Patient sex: M
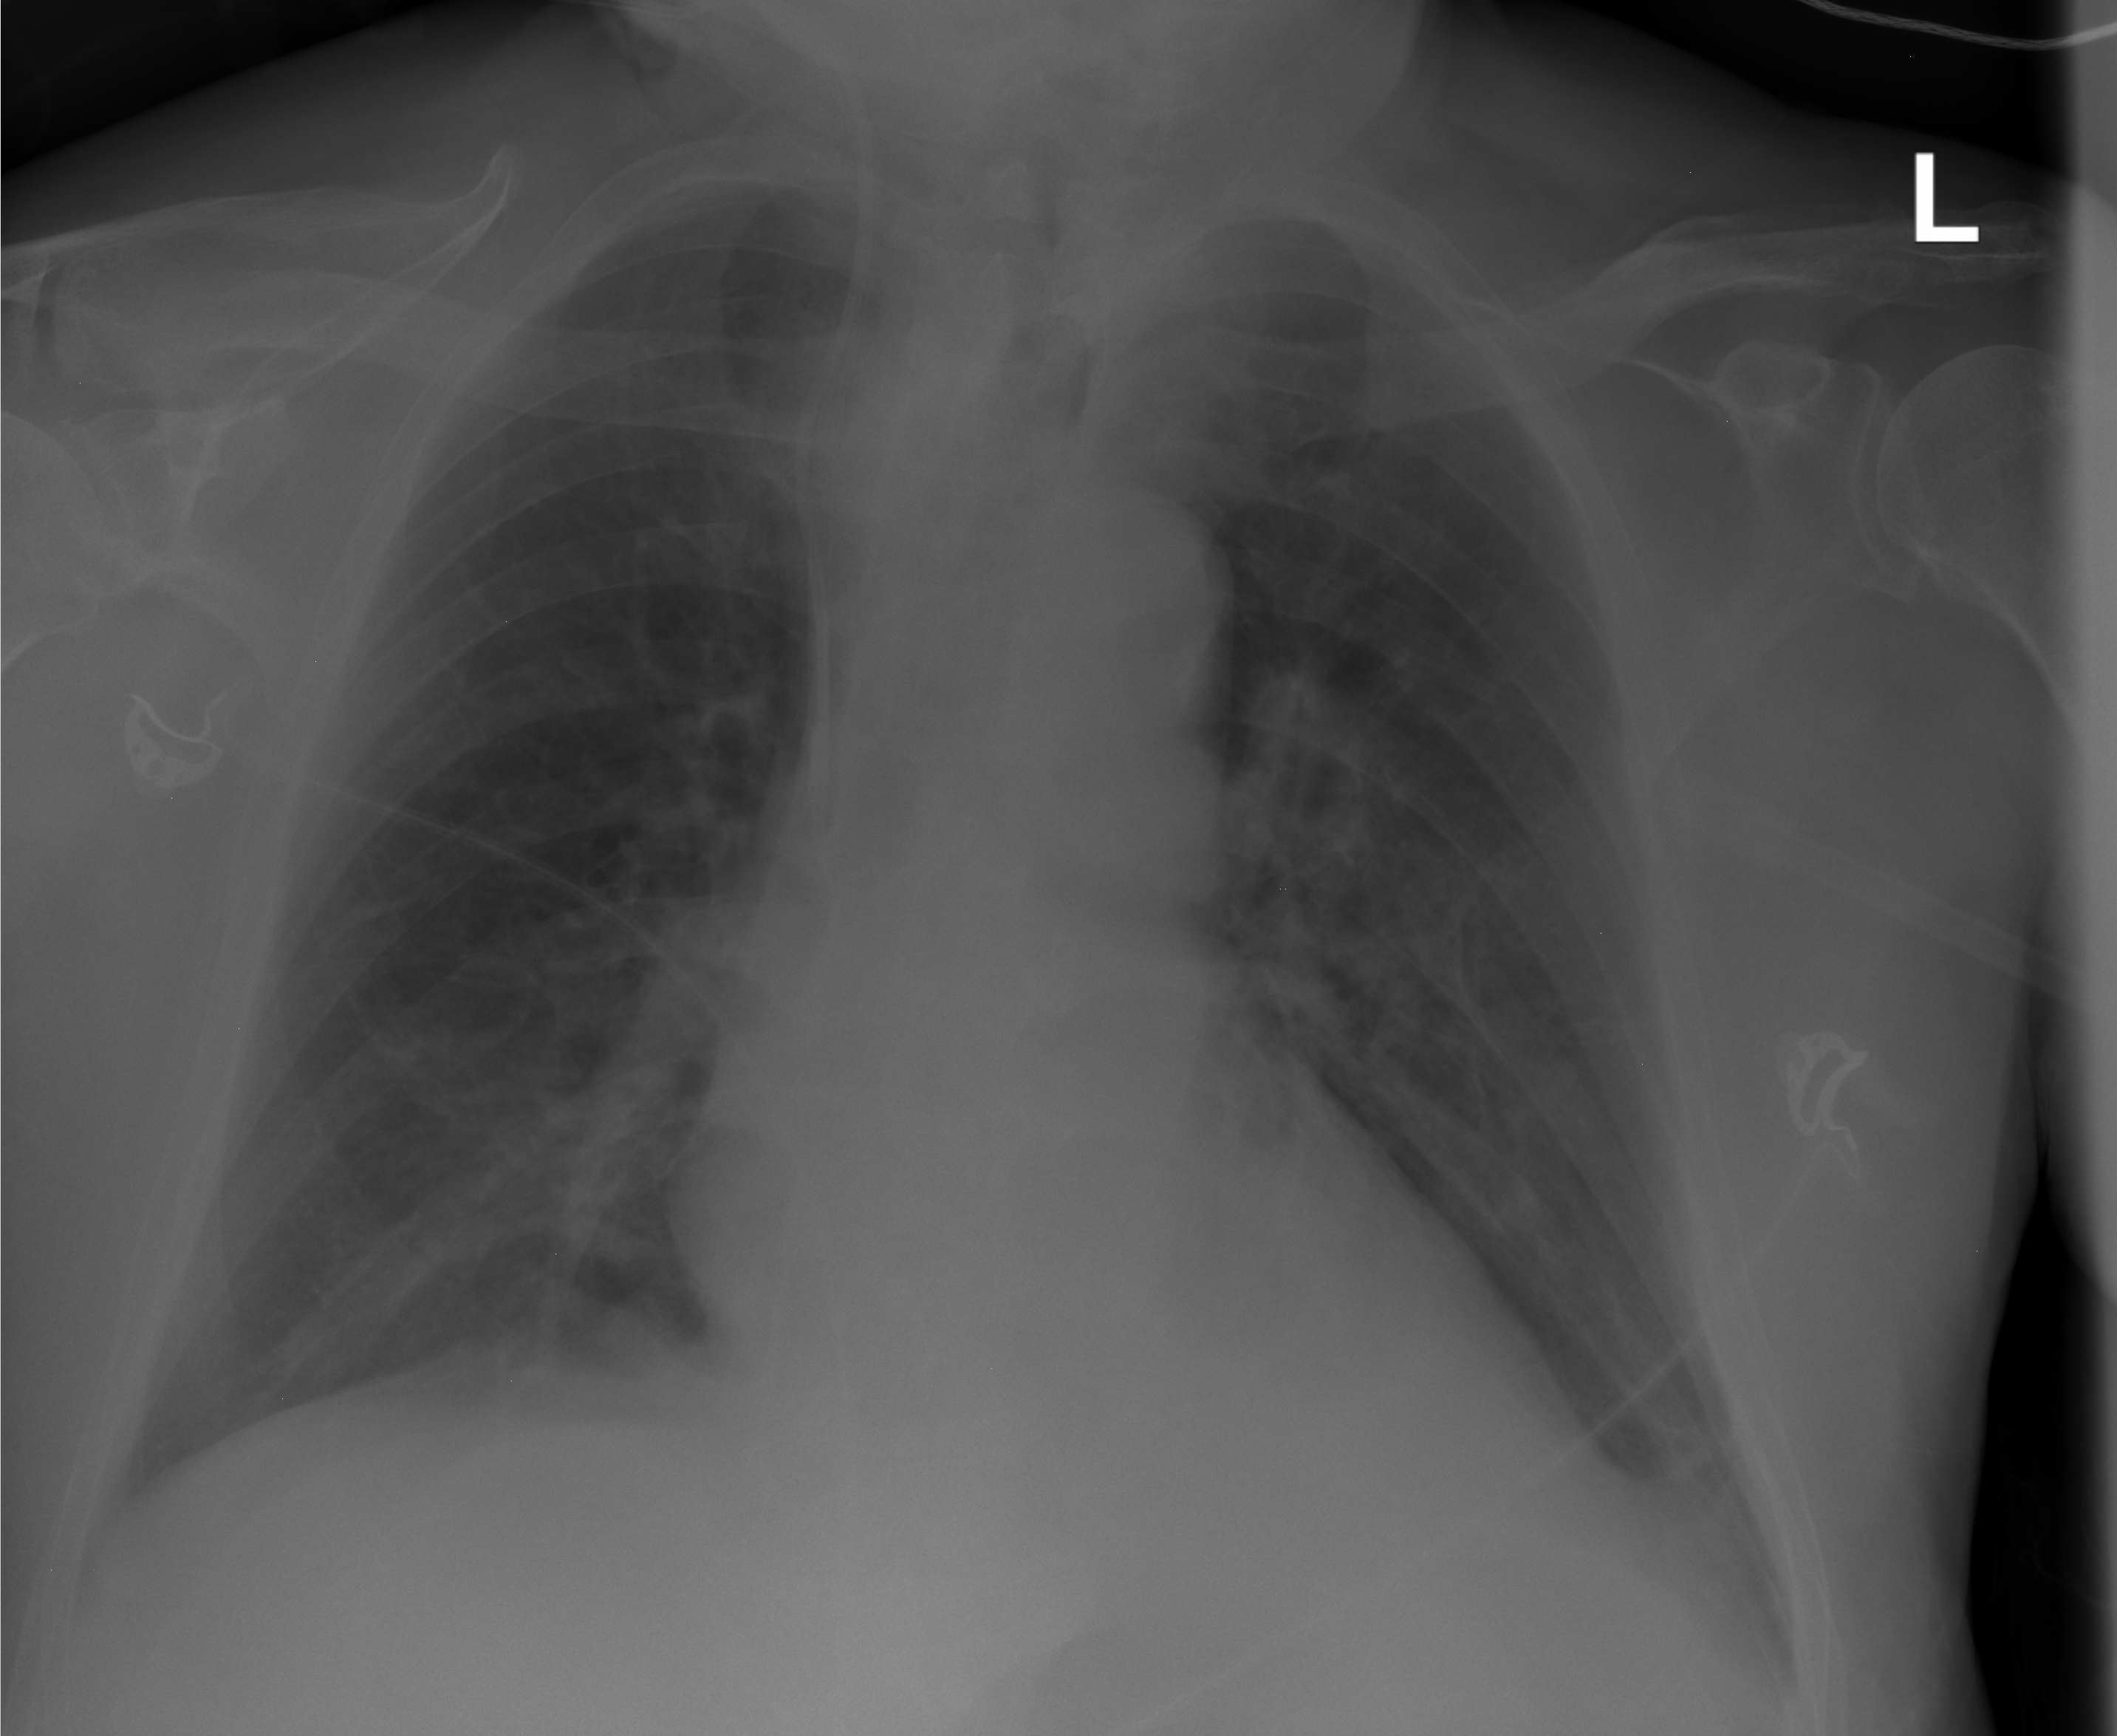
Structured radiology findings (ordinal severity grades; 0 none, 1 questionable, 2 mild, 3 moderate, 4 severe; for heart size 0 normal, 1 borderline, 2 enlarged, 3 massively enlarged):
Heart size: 0
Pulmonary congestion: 0
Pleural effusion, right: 0
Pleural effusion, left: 2
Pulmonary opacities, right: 0
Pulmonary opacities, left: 0
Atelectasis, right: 0
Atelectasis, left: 2